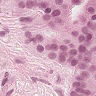
Metastatic tissue present: yes